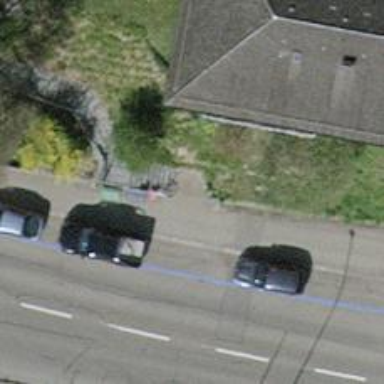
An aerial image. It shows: Set of steps on the road.